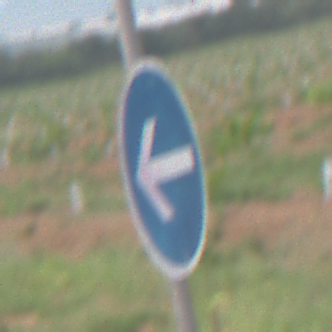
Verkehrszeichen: VorgeschriebeneFahrtrichtungHierLinks
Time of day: SunriseSunset
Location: Outdoor (Nature)
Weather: PartlyCloudy
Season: NotSpecified
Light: Natural